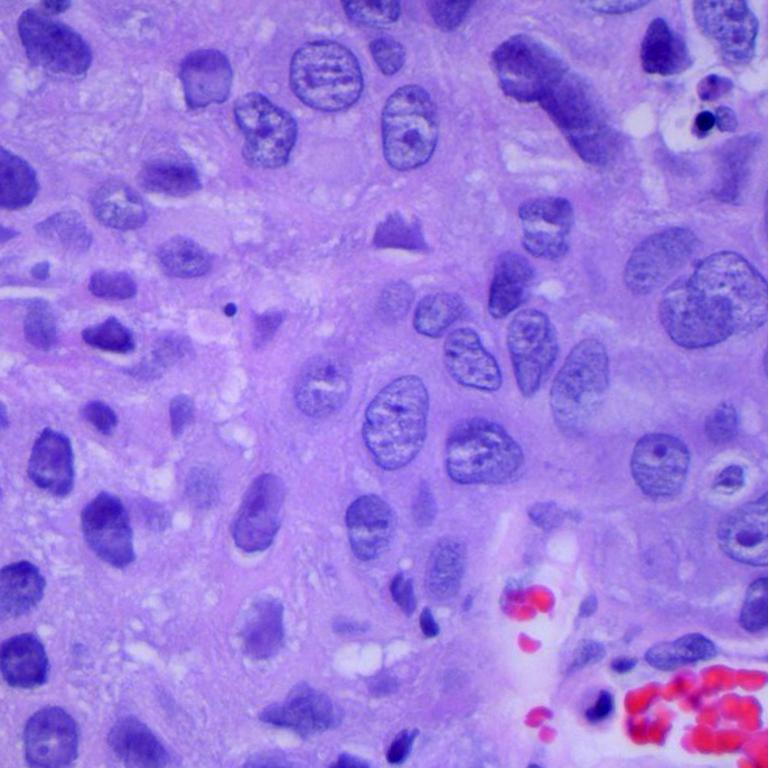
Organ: lung
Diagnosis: squamous carcinomas